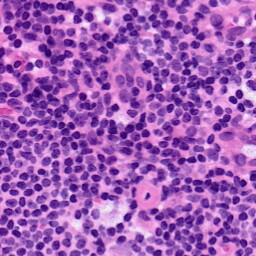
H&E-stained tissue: LymphNode